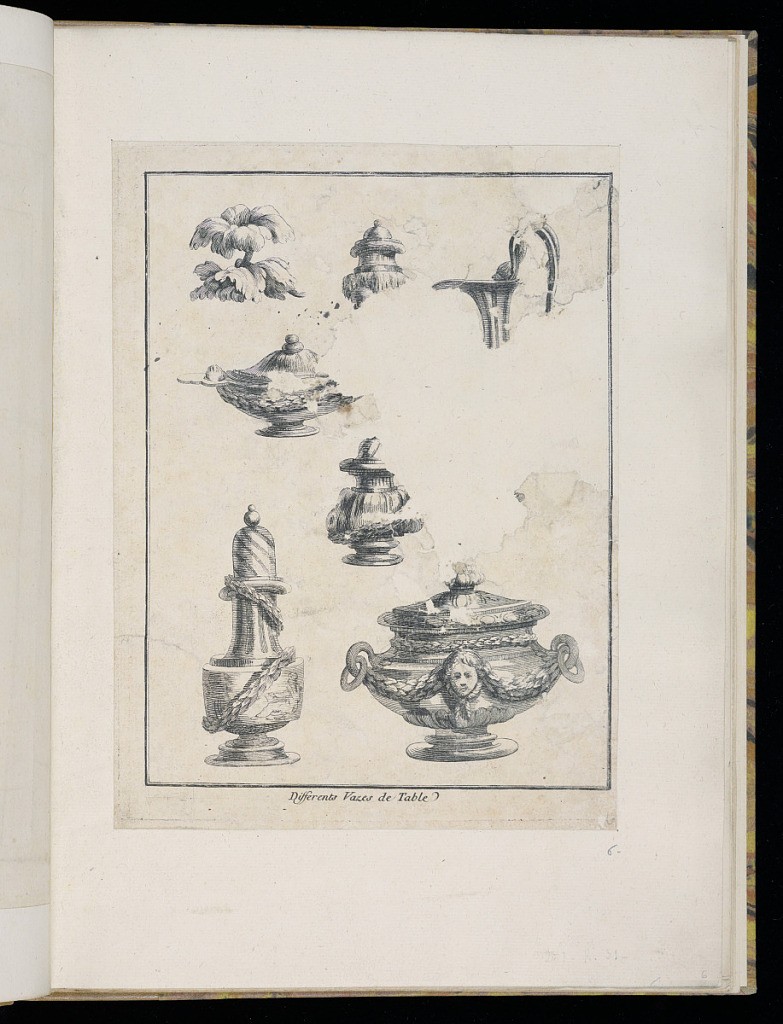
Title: Differents Vases de Table
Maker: Clément Pierre Marillier, French, 1740 – 1808
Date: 1763
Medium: Etching and engraving on paper
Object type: Print
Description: Designs for vases. The plate is damaged with a large part of the center right of the image missing. The vases feature different motifs, shapes, and ornament including mascarons (masks), festoons of leaves, figures, fluting, gadrooning, and egg motifs. The plate is titled.